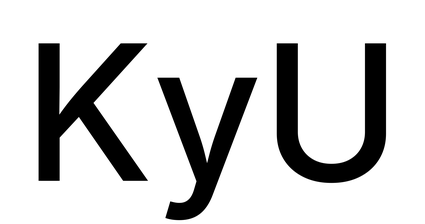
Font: Inter_Medium